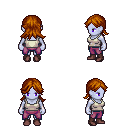
a pixel art fantasy rpg character, female body template, dark elf, purple skin, white pirate shirt, magenta pants, brunette loose hair, maroon shoes, four views (front, back, left, right), 2x2 character sprite sheet, small pixel art, hard edges, no anti-aliasing